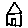
Label: house